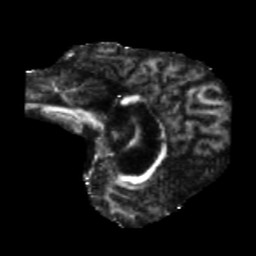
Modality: FA
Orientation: sagittal
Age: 49
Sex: male
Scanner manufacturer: siemens
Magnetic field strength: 3 T
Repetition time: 5.47 s
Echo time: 0.0854 s